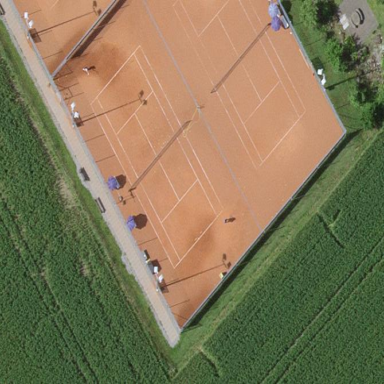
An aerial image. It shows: Tennis court on pitch designated for leisure land.